Question: Count the number of objects in the diagram.
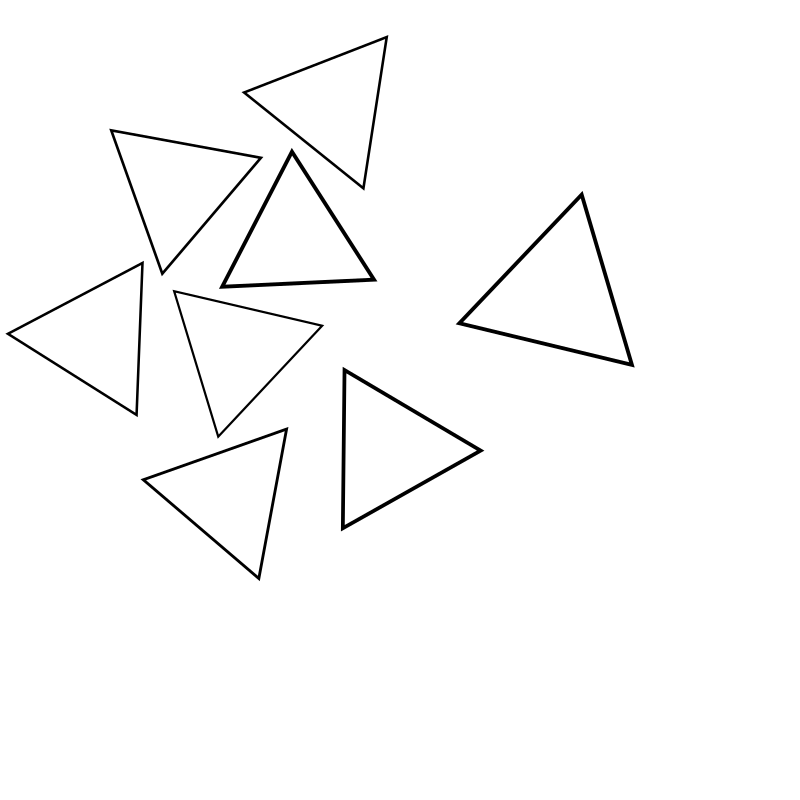
Answer: 8